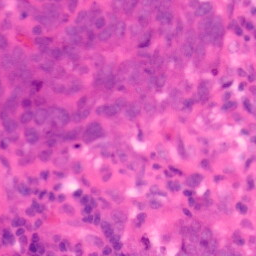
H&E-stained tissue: Colon